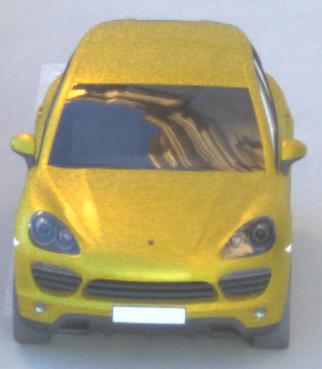
Make: Porsche
Model: Cayenne
Detailed model: Cayenne (958)
Model produced from: 2010/05
Model produced until: 2014/07
Doors: 5
Color: yellow
Road condition: dry road
Daytime: sunrise or sunset
Contrast: medium contrast